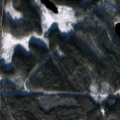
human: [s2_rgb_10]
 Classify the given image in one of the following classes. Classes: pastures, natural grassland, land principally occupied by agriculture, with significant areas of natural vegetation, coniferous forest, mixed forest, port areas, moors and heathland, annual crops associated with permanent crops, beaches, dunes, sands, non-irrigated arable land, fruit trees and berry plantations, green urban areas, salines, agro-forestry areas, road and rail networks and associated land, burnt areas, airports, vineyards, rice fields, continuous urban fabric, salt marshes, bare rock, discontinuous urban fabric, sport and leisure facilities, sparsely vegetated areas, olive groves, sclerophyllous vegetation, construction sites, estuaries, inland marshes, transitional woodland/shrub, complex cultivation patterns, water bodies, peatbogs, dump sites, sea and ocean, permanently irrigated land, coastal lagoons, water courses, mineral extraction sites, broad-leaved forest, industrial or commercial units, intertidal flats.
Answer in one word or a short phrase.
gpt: coniferous forest, mixed forest, transitional woodland/shrub